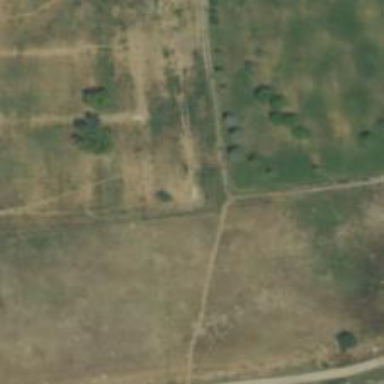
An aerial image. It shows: Disc golf tee.